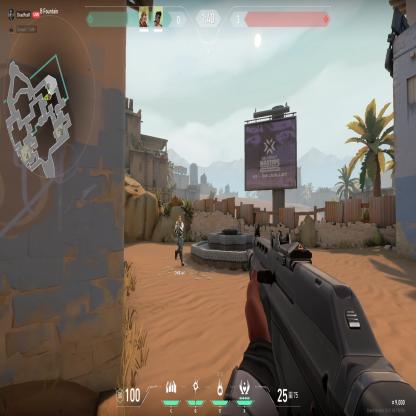
Label: teammate